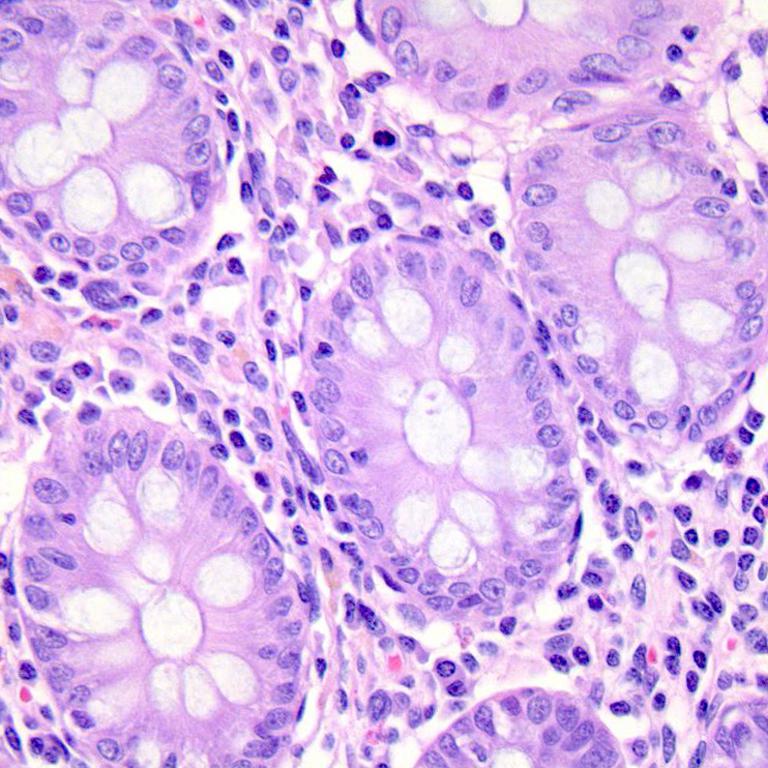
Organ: colon
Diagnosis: benign